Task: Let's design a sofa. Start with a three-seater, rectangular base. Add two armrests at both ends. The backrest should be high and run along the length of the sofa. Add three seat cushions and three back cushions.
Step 113:
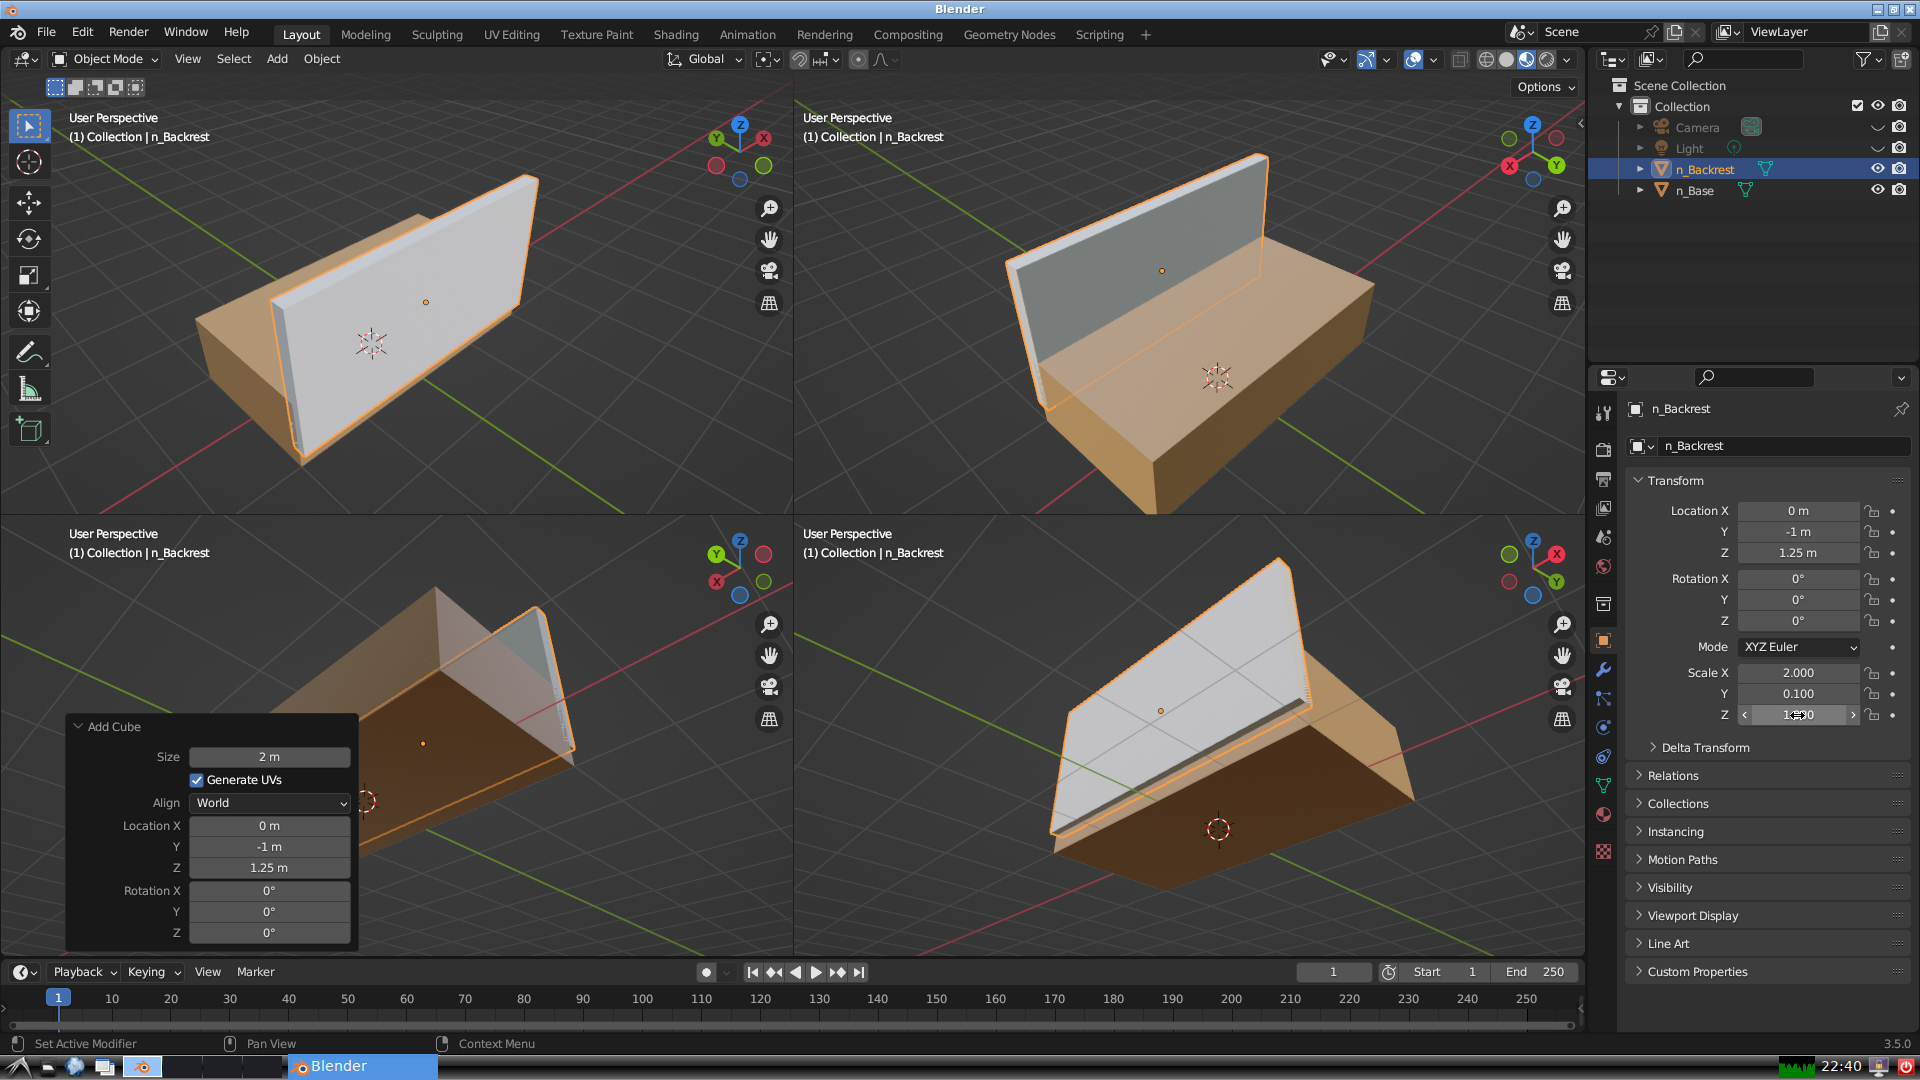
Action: click: no